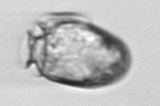
Label: Dinophysis_acuminata